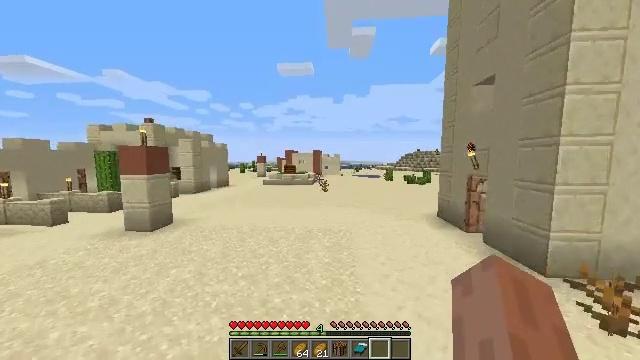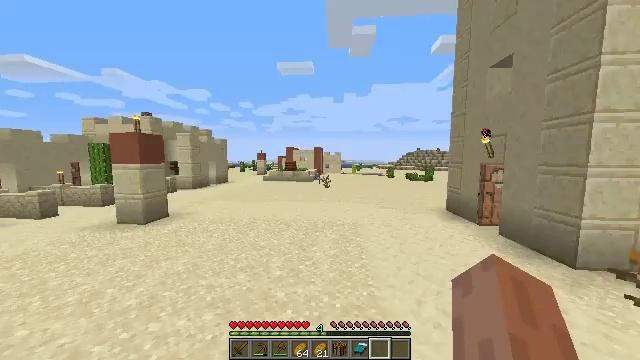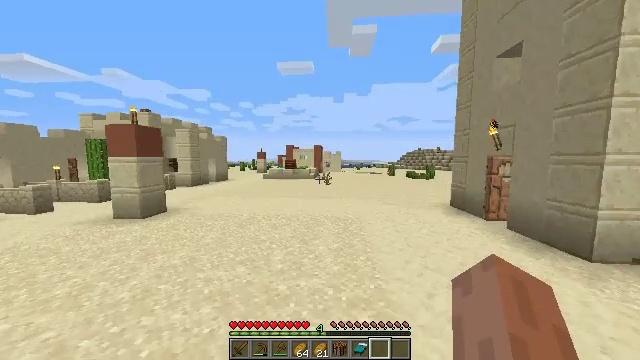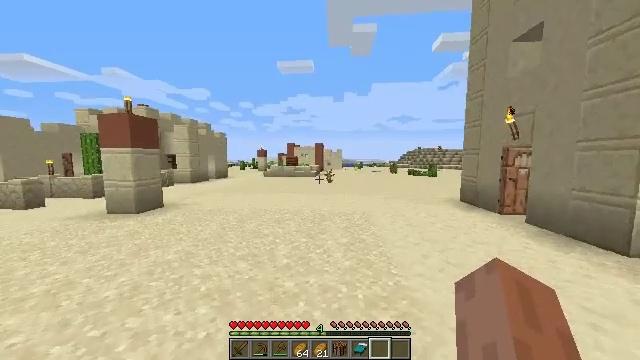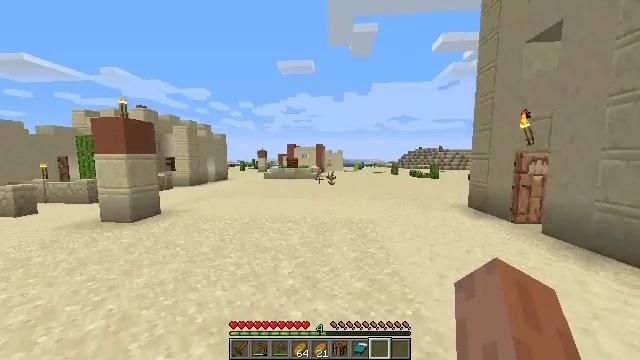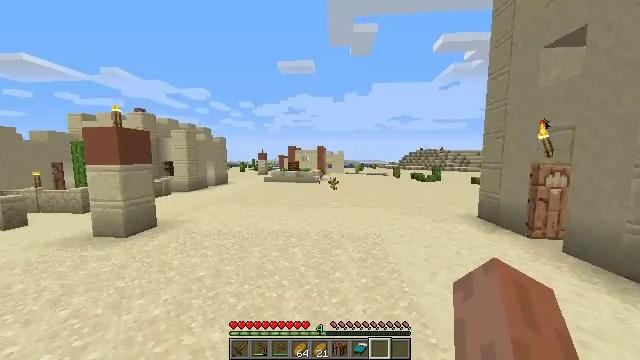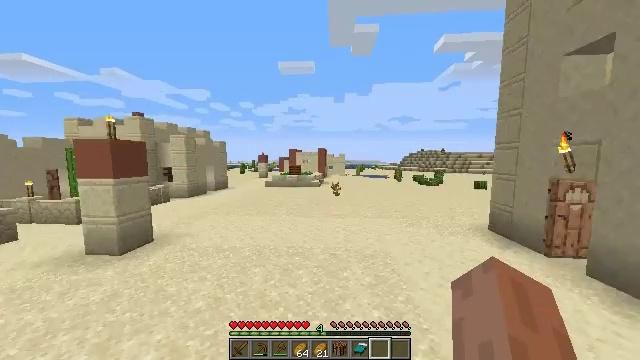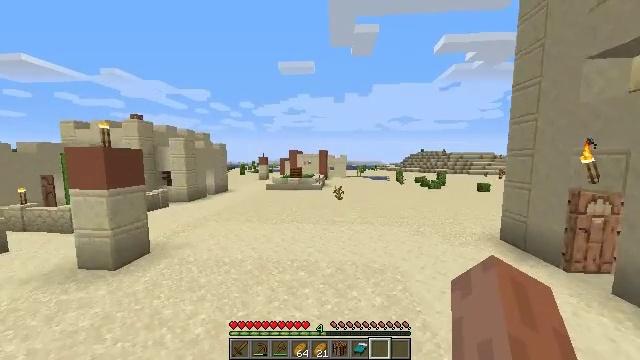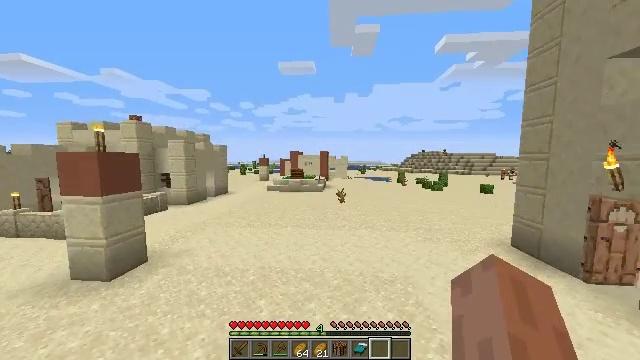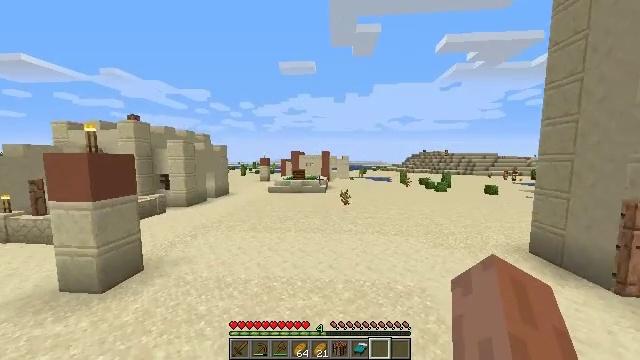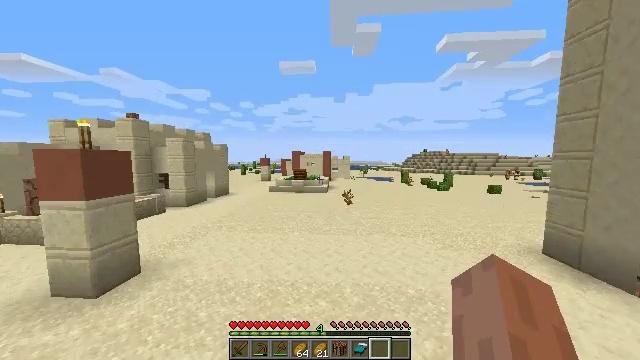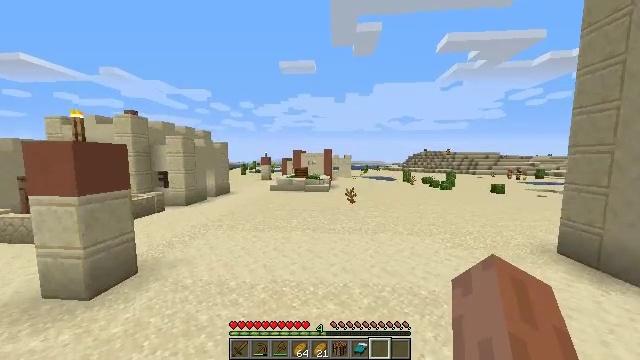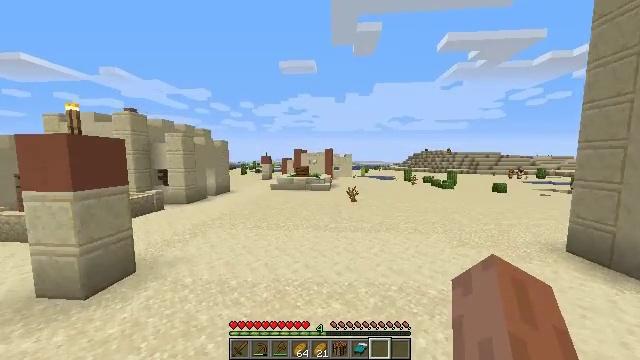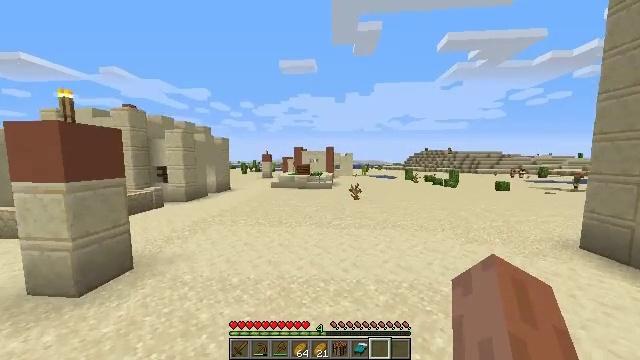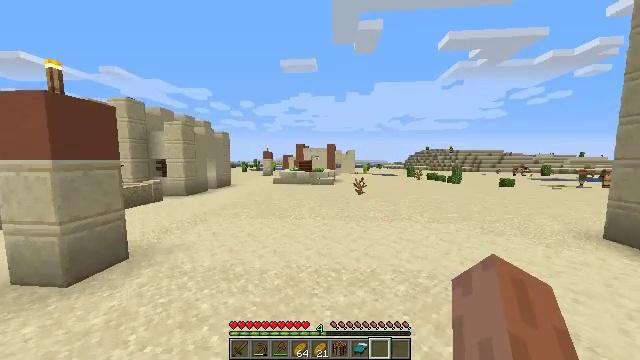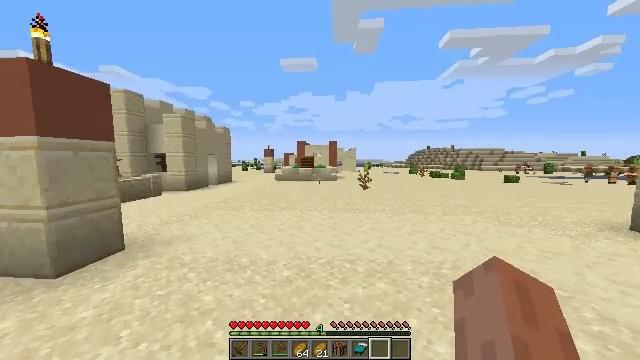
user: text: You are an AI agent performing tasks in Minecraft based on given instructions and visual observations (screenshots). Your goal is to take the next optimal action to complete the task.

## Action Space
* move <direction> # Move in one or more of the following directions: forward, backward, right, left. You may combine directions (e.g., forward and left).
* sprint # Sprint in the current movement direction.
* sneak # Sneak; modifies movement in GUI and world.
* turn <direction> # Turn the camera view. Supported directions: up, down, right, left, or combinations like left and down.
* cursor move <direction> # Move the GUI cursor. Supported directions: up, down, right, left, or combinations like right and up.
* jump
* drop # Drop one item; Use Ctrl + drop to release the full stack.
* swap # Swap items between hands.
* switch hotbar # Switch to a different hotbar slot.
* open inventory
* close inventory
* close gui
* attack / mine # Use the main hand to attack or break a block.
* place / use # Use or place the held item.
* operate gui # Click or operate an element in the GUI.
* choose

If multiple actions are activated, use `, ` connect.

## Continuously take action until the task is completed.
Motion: motion action
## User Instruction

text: Left click on the blast furnace to break it.
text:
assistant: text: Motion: move forward and move left, jump
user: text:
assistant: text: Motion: move forward and move left, jump
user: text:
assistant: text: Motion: move forward and move left, jump
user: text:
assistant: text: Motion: move forward and move left, jump
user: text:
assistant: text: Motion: move forward and move left, jump
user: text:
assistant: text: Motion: move forward and move left, jump
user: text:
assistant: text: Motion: move forward and move left, jump
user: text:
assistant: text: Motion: move forward and move left, jump
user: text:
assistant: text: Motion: move forward and move left, jump
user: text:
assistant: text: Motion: move forward and move left, jump
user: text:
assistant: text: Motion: move forward and move left, jump
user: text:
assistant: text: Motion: move forward and move left, jump
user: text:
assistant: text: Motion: move forward and move left, jump
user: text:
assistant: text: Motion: move forward and move left, jump
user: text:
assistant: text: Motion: move forward and move left, jump
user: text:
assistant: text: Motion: move forward and move left, jump
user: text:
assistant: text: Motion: move forward and move left, jump
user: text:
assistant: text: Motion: move forward, jump
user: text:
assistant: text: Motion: move forward, jump
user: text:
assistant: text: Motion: move forward, jump
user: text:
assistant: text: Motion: move forward, jump
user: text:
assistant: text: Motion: move forward, jump
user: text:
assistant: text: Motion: move forward, jump
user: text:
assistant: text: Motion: move forward, jump
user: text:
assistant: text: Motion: move forward, jump
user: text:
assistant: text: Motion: move forward, jump
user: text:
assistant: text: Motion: move forward, jump
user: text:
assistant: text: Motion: move forward, jump
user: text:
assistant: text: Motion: move forward, jump
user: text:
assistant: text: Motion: move forward, turn left and down, jump